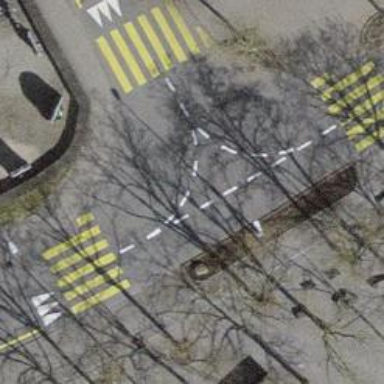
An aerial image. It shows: Traffic calming table.